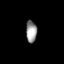
Tissue: lung
Cell type: Epithelial cells
Senescence score: 0.2047
Nuclear area (px): 234
Mean DAPI intensity: 151.291